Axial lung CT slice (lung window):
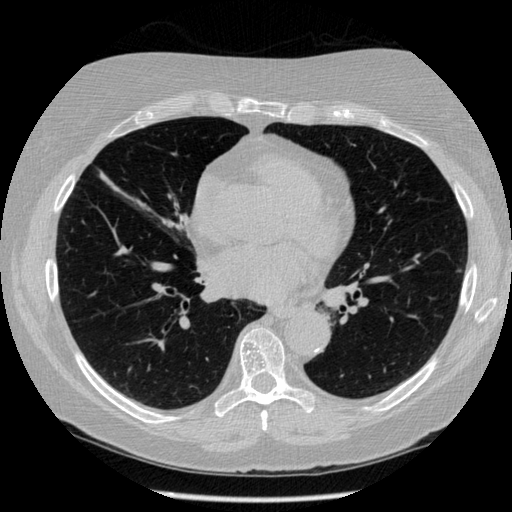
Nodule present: no